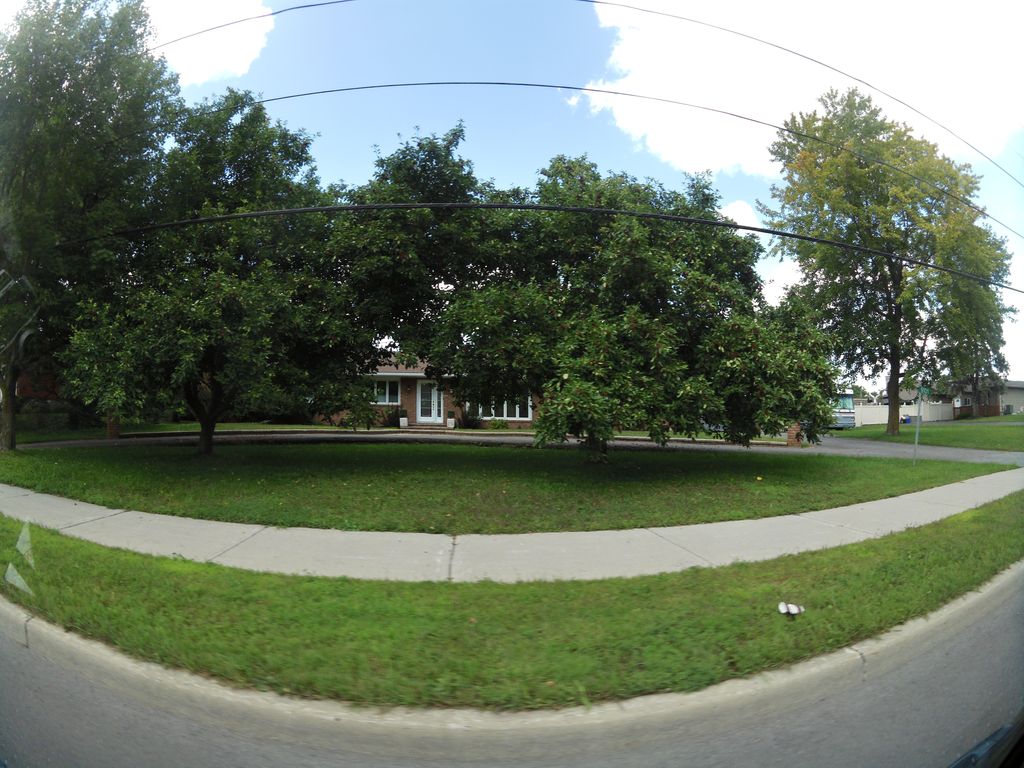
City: ottawa-gatineau